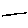
Label: line